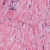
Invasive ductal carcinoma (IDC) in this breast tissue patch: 0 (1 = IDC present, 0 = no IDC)